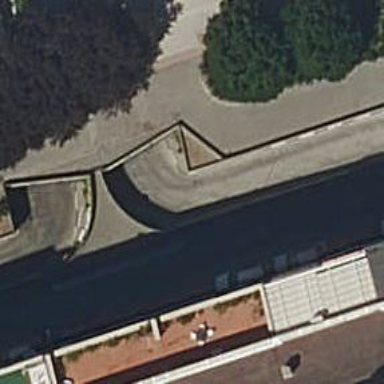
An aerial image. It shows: Parking entrance.